Field crop: maize
Growth stage: 1
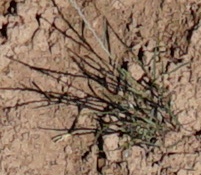
Species: lolium